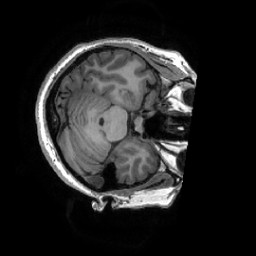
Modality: T1w
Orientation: axial
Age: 30
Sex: female
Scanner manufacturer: ge
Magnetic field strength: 3 T
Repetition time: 0.0073 s
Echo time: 0.003 s